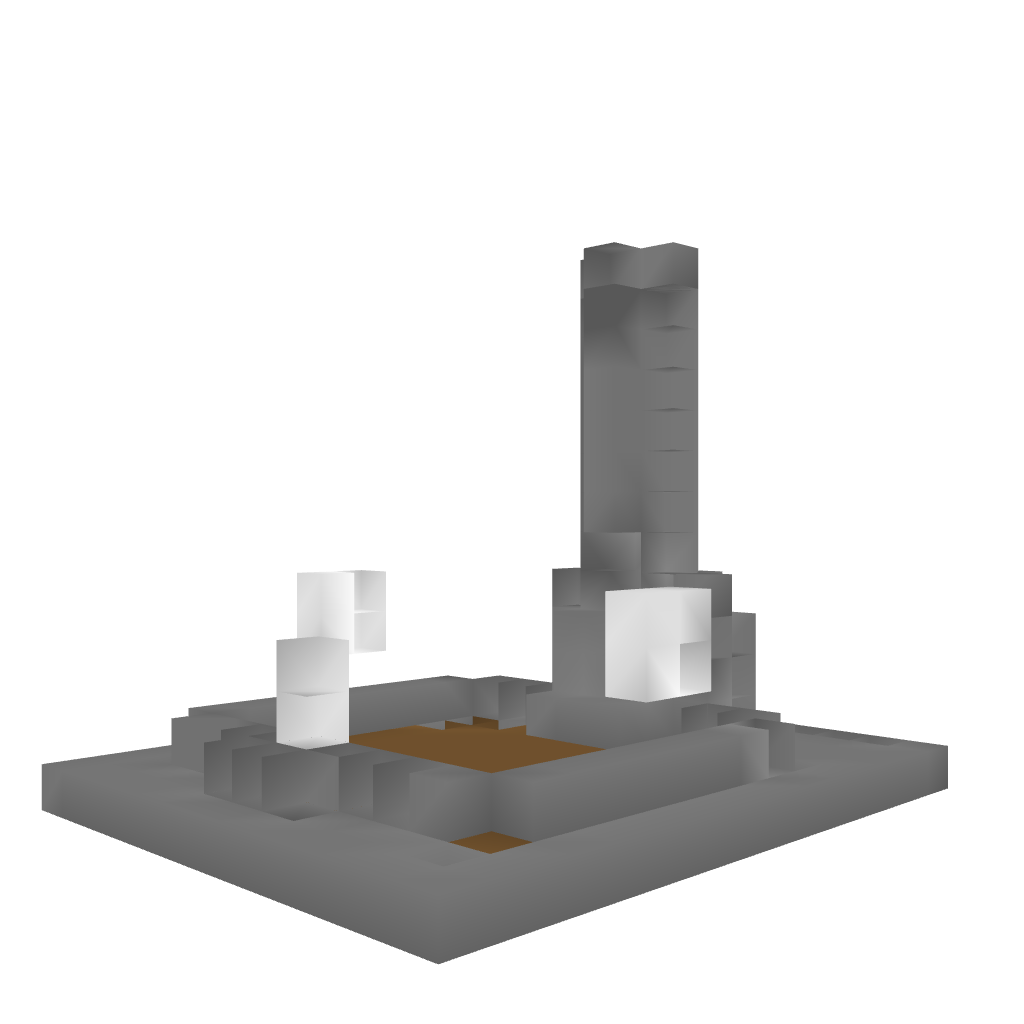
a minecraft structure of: Small Modern House bad low quality